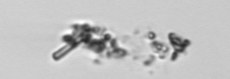
Label: detritus